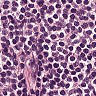
Metastatic tissue present: no